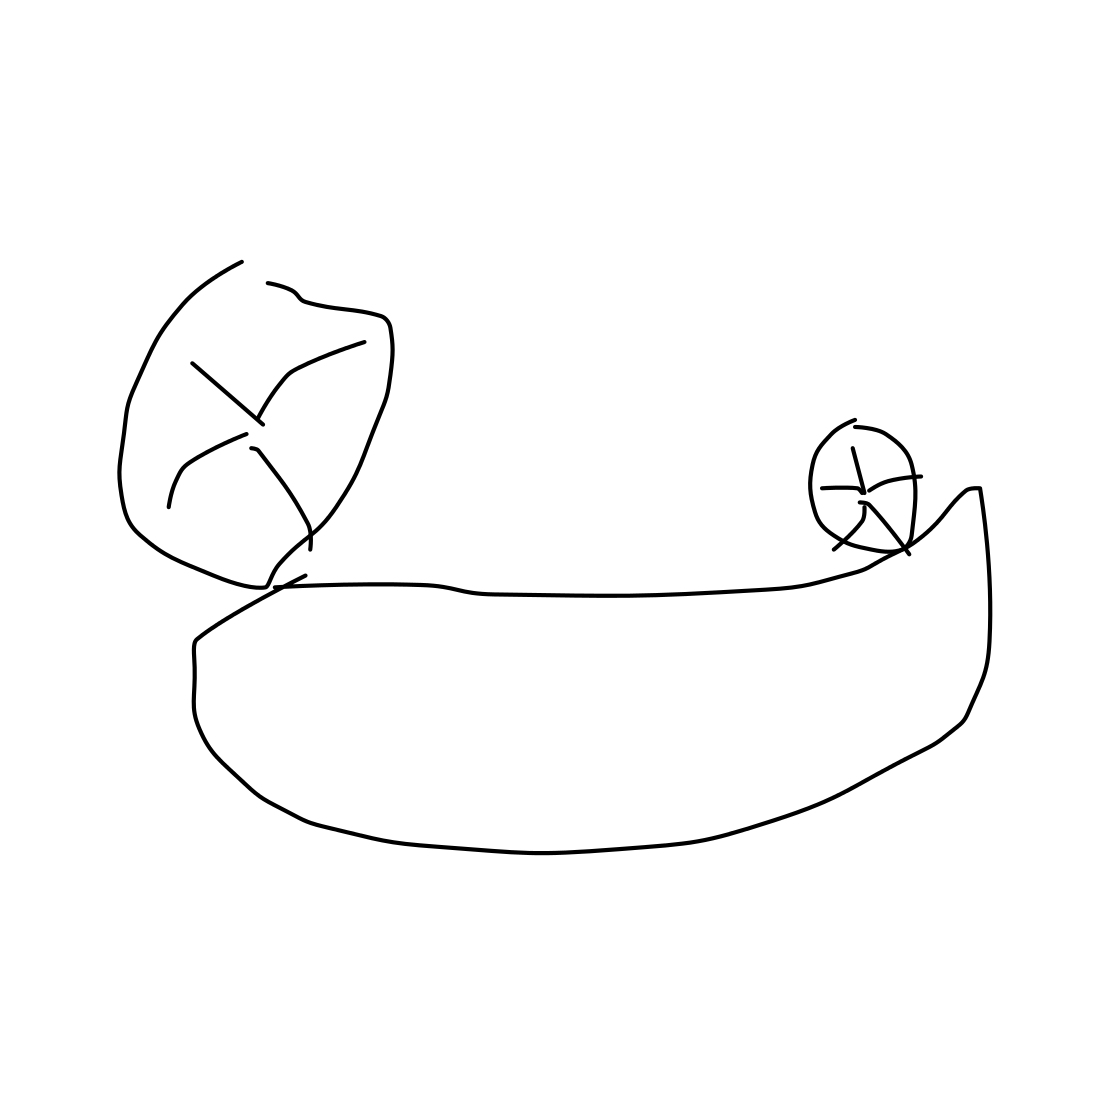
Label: speed-boat